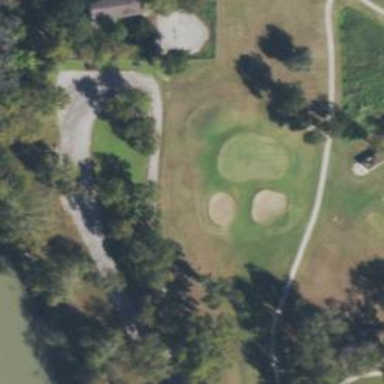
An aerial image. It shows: Golf hole.